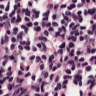
Metastatic tissue present: no